Question: I am creating an ios app in xocde 6 and it run in simulator ( iphone5 iOS 8.0) it work very well. But it not work in iphone 5 iOS 7.0 simulator or iphone iOS 7.0 device. App leave some space from top and bottom .So please help me how can resolve it.

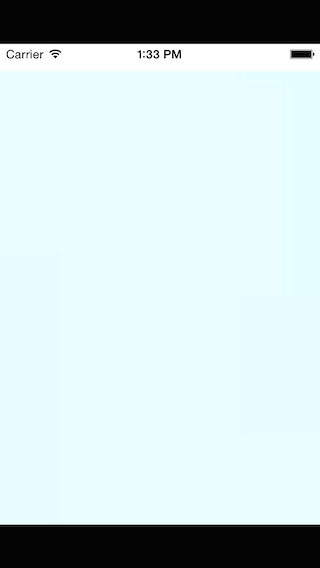
Answer: First thing is that you must add the required for 4 inch screen display. Check Properly in you project have image with name (640 x 1136 pixels)
Ones you add this image in to you Project, Remove old Build from device or Simulator, clear Project and re build.